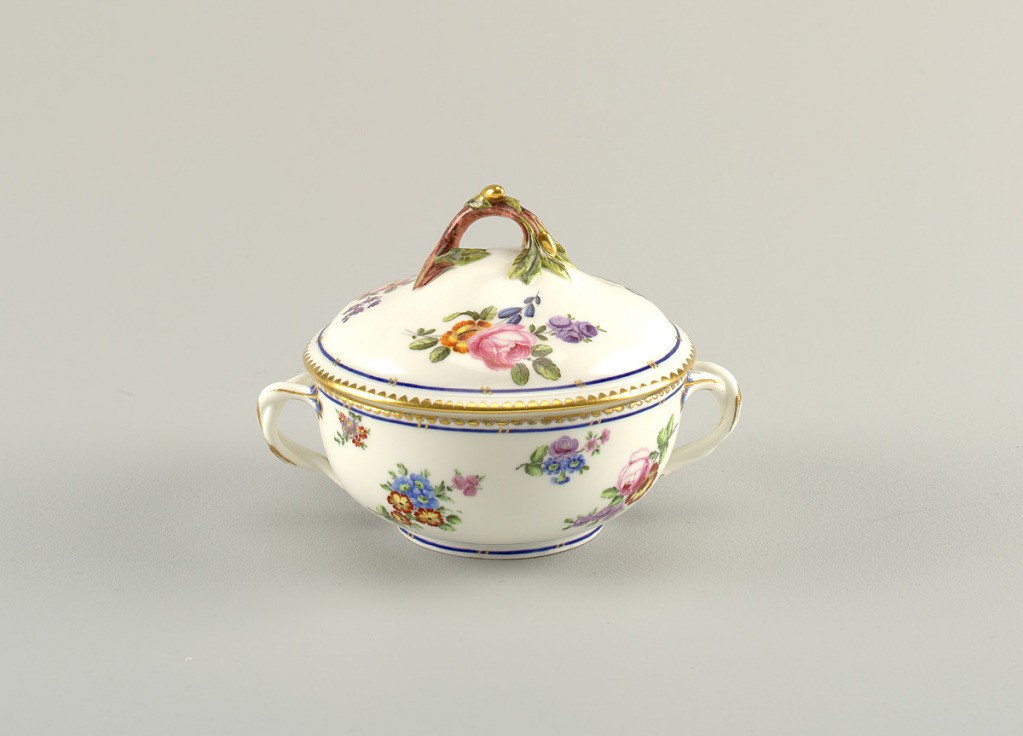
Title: Écuelle
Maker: Sèvres Porcelain Manufactory, French, established 1756
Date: ca. 1766
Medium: soft paste porcelain, vitreous enamel, gold
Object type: écuelle
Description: Circular dish (a) with two vertically set handles, interlaced and splayed in foliate form at join with wall of dish.  Cover (b) double domed, with handle in form of olive brance with leaves and olives.  Bowl and cover decorated with polychrome floral sprays; blue band and scalloped gilt band at mouth of bowl and edge of cover.